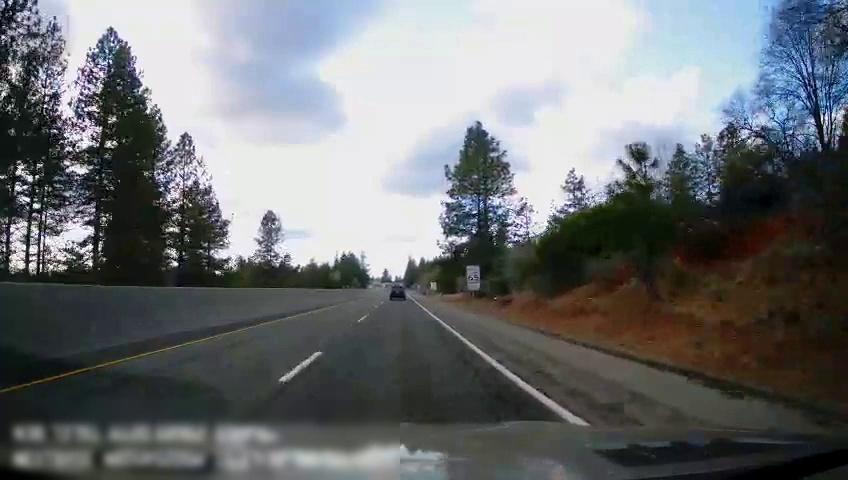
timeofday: Day
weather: Cloudy
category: Drivable Space
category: Vehicles | SUV
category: Lanes | Alternate Lane
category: Lanes | Current Lane
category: Lanes | Current Lane